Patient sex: F
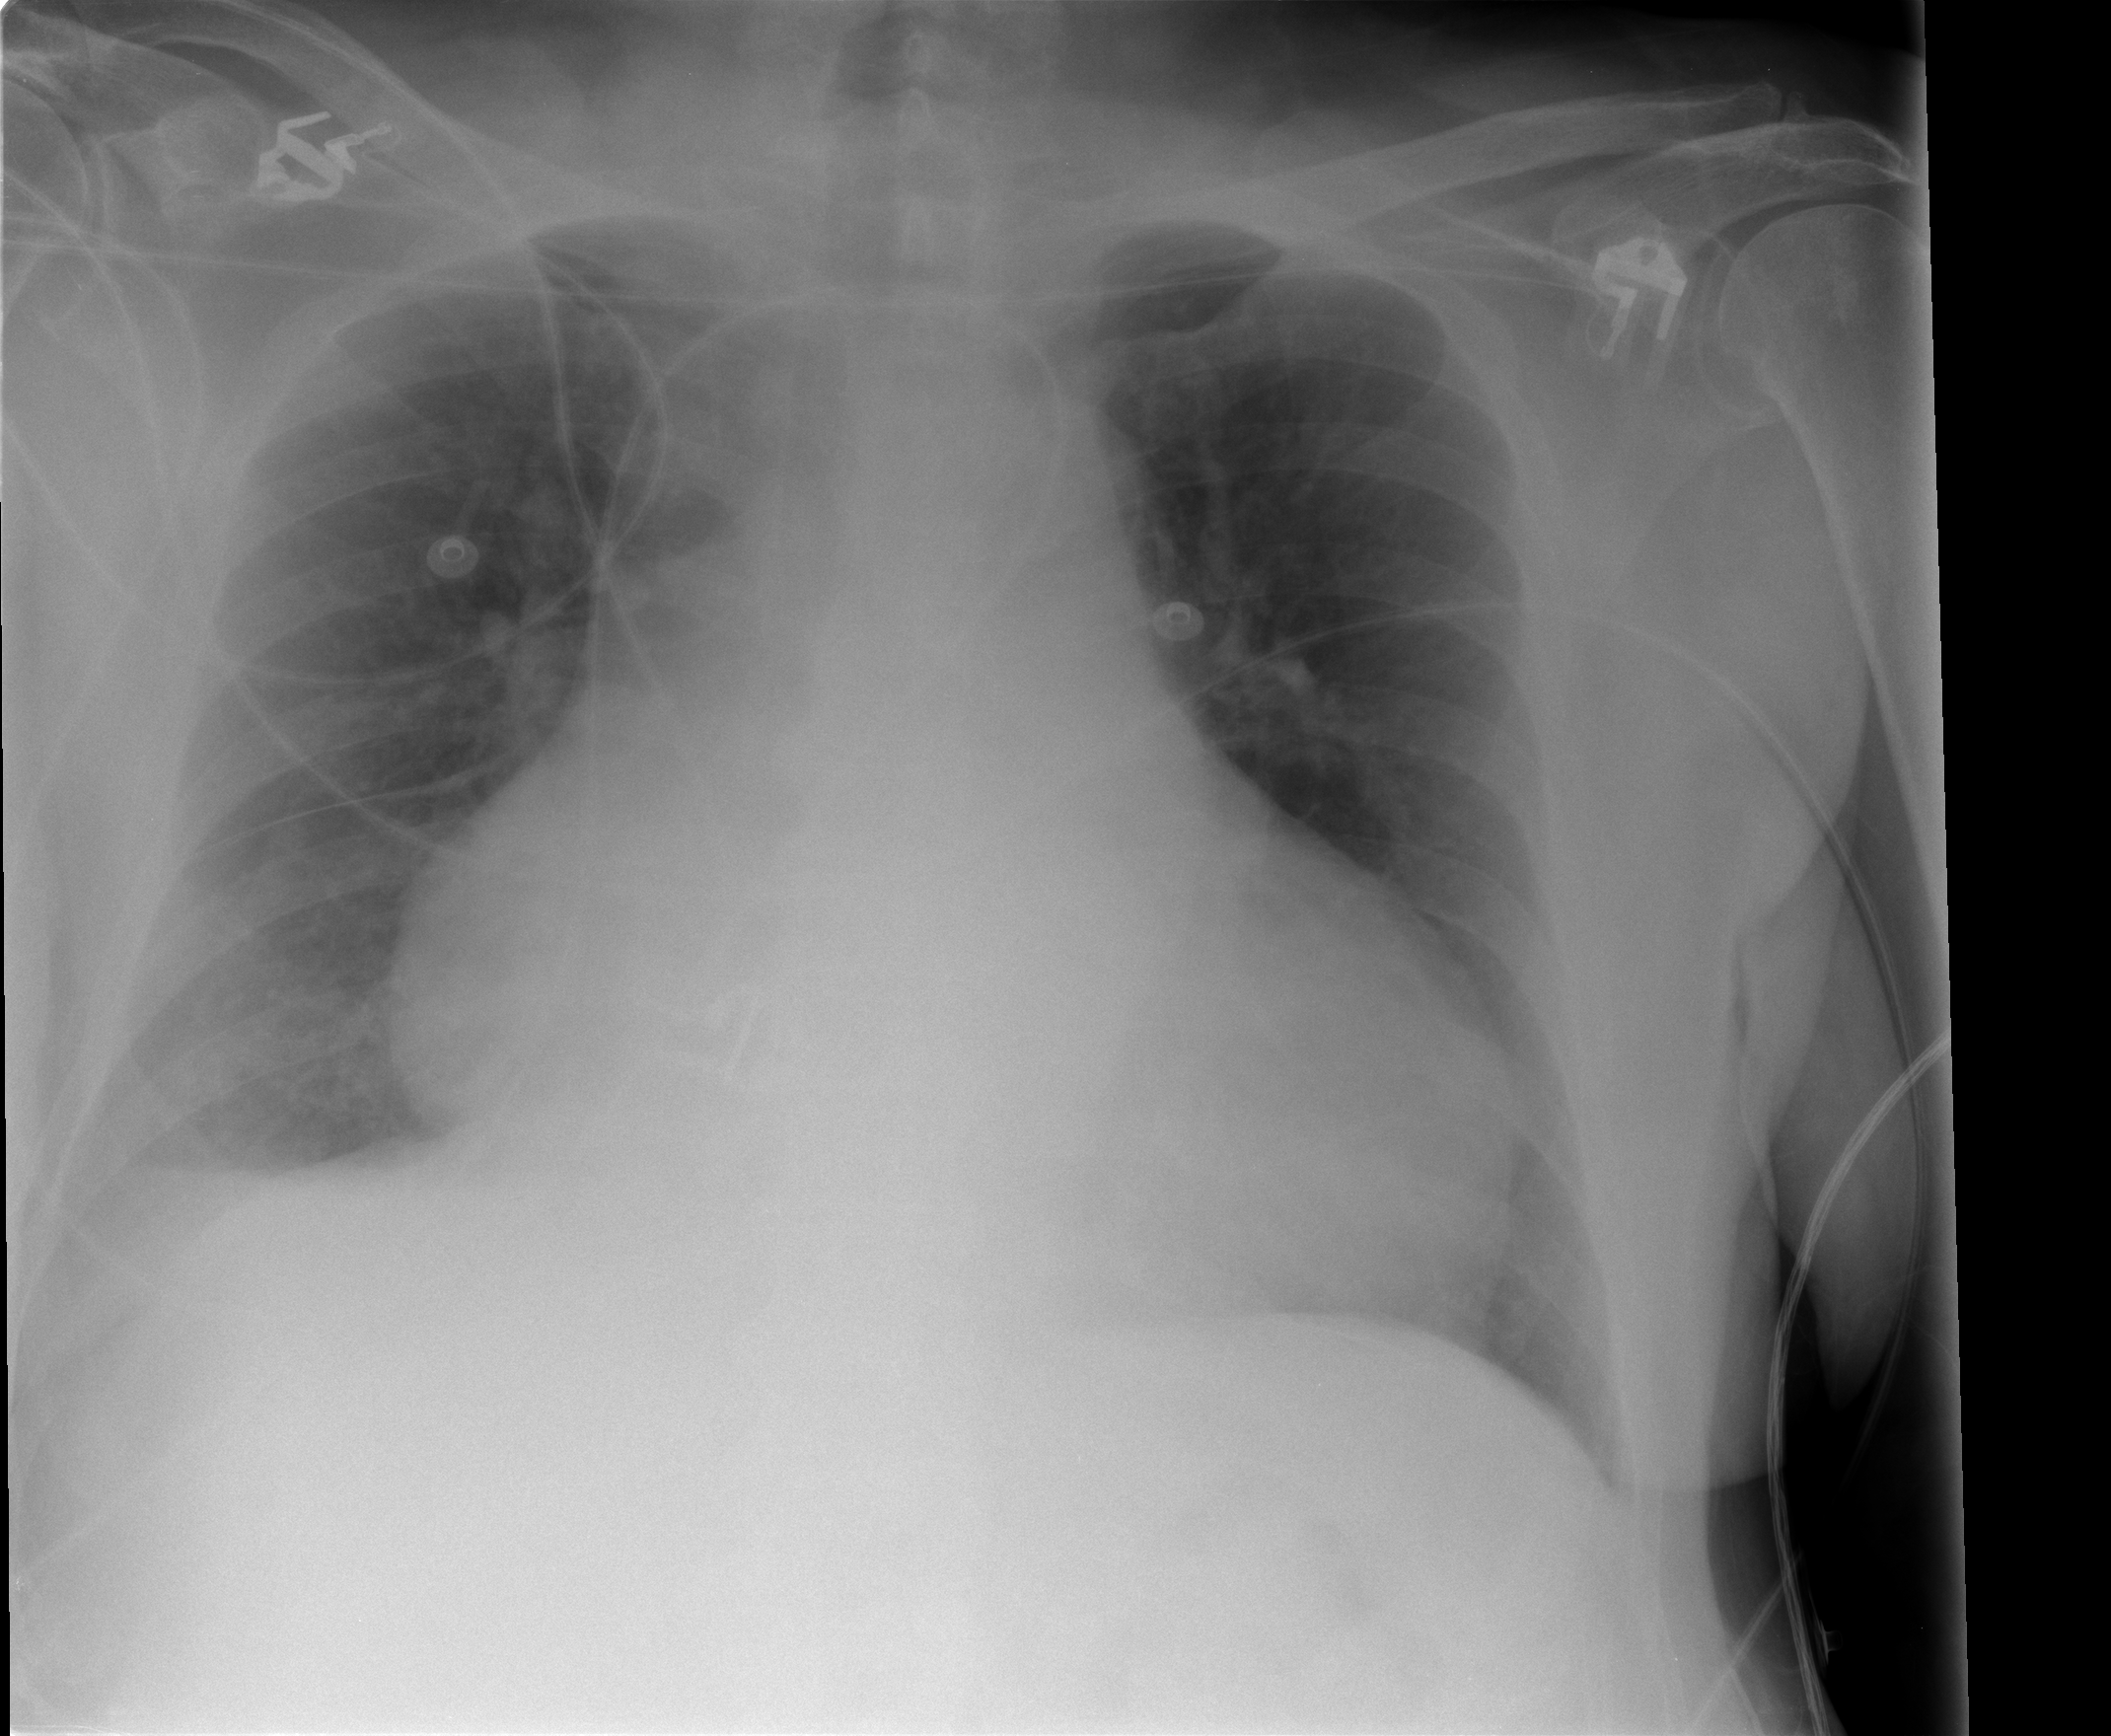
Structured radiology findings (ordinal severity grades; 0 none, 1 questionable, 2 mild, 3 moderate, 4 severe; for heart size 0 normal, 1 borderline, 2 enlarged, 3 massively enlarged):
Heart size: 3
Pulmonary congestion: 2
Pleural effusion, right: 1
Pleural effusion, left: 0
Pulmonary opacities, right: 0
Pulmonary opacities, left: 0
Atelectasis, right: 2
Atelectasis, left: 0